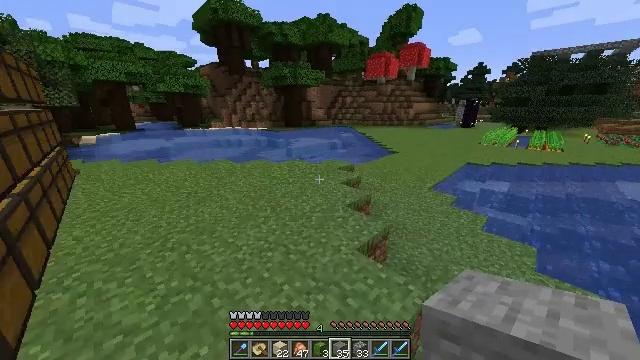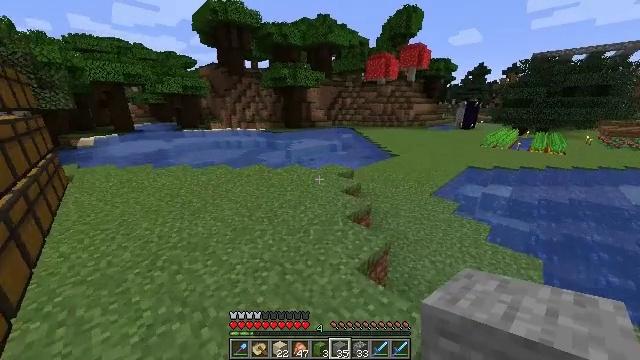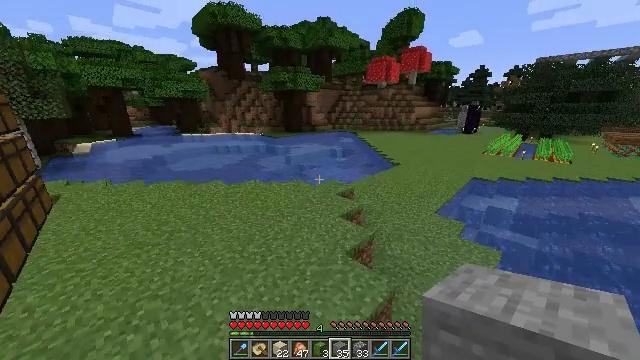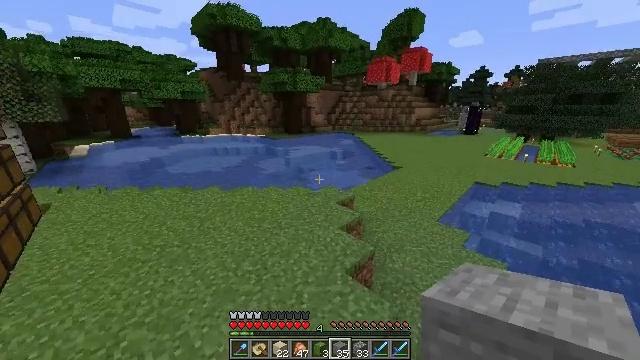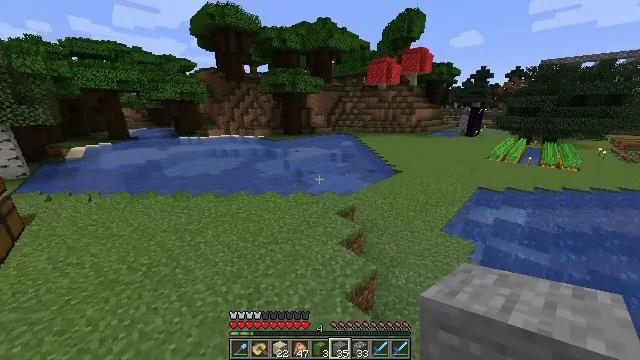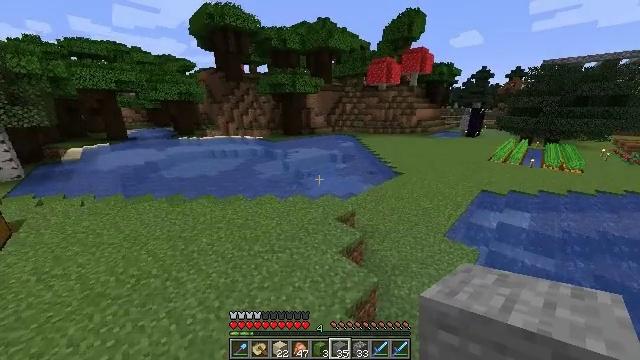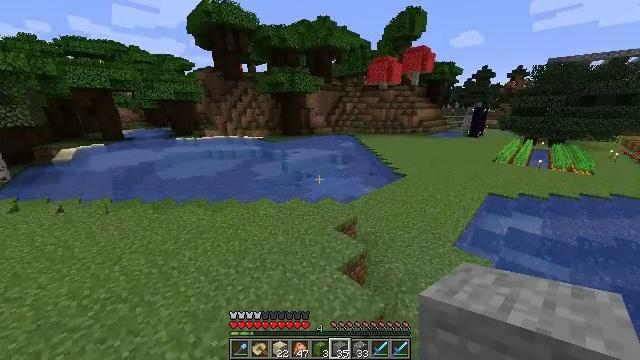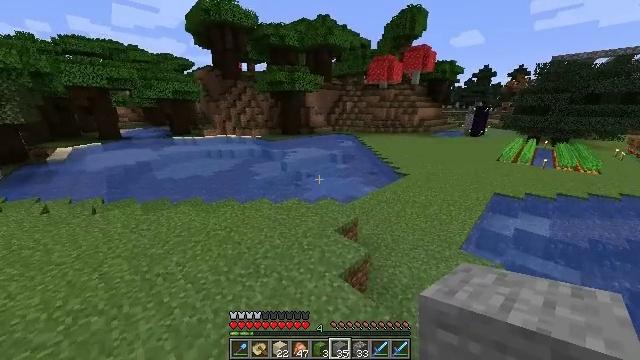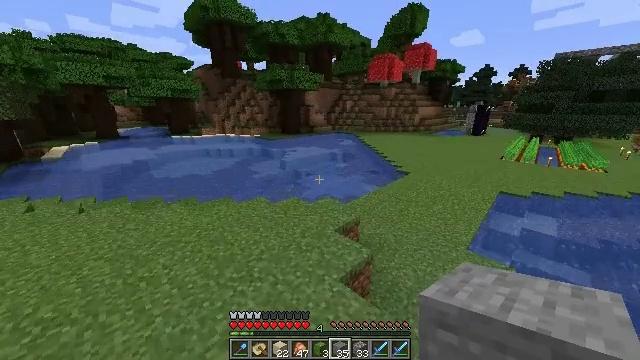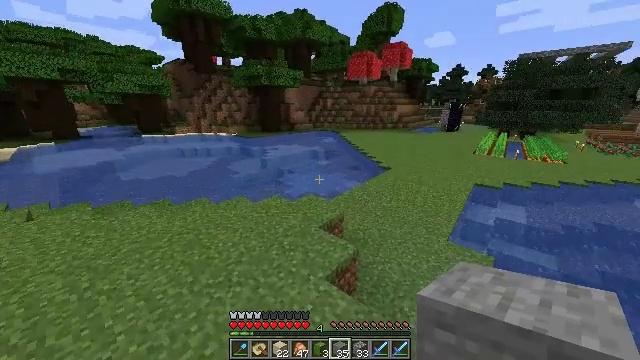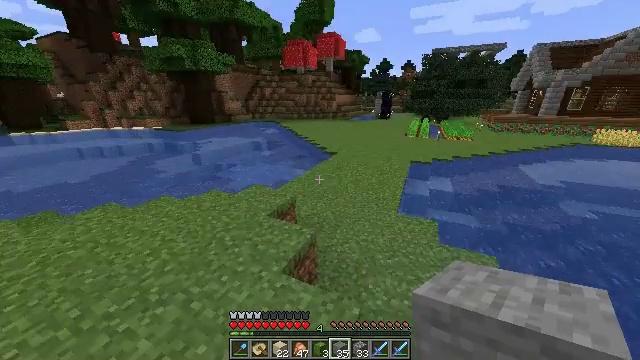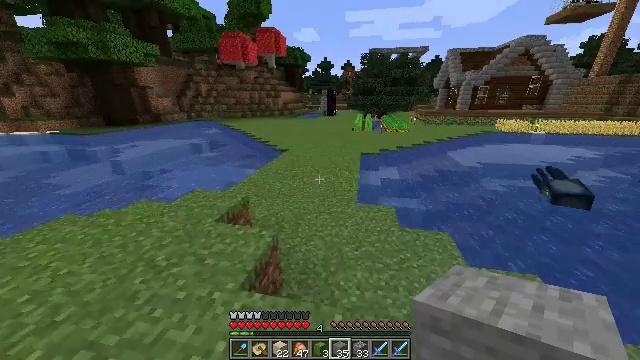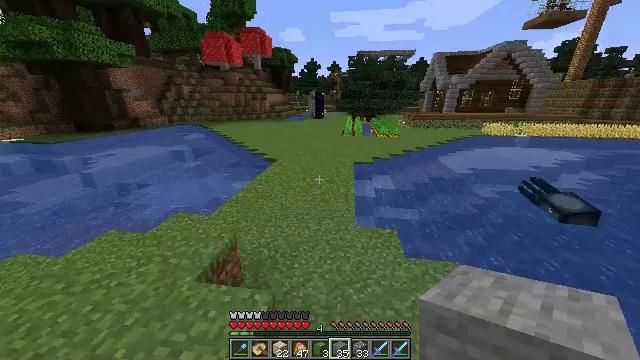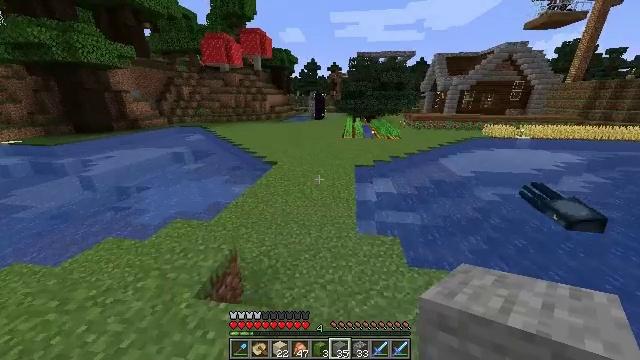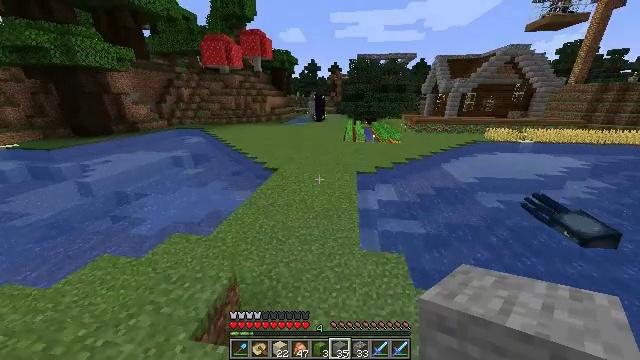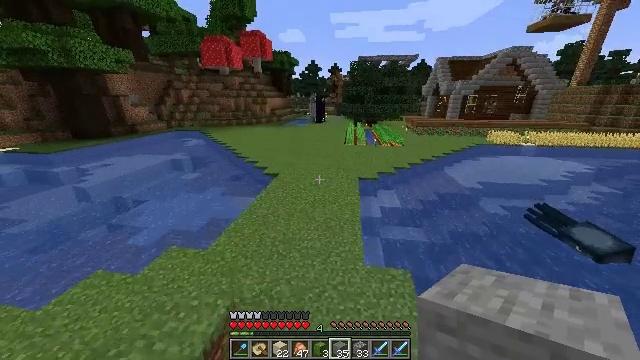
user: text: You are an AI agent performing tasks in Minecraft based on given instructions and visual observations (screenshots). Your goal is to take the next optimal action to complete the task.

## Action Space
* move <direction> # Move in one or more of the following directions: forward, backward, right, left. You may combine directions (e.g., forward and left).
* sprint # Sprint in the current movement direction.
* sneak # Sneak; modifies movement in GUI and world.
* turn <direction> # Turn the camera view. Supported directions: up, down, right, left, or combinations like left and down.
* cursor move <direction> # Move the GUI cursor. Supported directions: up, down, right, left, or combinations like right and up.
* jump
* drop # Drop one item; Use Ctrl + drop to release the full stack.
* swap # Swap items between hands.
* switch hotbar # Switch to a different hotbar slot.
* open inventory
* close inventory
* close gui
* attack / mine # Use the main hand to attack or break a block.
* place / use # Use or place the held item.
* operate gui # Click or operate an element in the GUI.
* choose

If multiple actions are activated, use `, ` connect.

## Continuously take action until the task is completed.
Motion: motion action
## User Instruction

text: Gather materials from the sweet berry bush.
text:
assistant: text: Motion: move forward, jump
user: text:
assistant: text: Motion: move forward, jump
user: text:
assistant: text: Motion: move forward, jump
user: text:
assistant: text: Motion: move forward, jump
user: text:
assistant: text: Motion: move forward, jump
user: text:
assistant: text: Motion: move forward, jump
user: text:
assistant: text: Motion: move forward, jump
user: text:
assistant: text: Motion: move forward, jump
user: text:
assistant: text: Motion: move forward, turn right, jump
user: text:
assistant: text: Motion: move forward, sprint, turn right and down, jump
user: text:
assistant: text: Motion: move forward, sprint, turn right, jump
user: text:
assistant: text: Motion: move forward, sprint, turn right, jump
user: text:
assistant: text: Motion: move forward, jump
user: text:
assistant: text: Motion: move forward, jump
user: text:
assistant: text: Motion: move forward, jump
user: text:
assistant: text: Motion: move forward, jump
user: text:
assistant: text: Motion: move forward, turn left, jump
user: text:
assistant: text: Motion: move forward, jump
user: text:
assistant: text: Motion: move forward, jump
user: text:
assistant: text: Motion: move forward, jump
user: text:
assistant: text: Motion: move forward, jump
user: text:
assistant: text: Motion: move forward, jump
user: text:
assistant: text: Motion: move forward, jump
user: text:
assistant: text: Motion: move forward, sprint, jump
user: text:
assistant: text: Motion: move forward, sprint, jump
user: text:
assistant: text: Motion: move forward, sprint, jump
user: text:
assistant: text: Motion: move forward, jump
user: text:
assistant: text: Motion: move forward, jump
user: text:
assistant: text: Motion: move forward, jump
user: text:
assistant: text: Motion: move forward, jump